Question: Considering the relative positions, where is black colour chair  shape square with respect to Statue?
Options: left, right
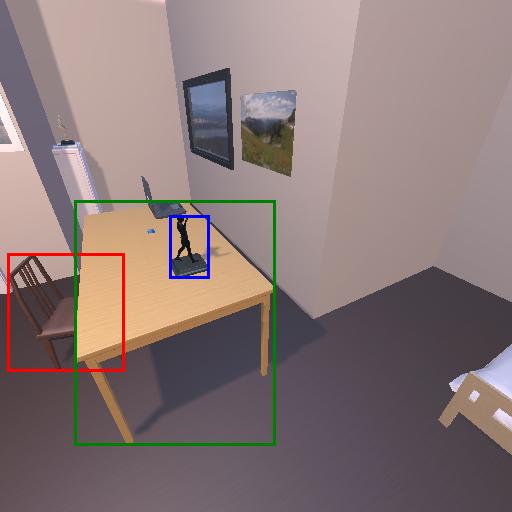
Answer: left